Question: I'm trying to separate a long strong of text between two UILabels in order to wrap around an image. I've re-used and adapted some code left behind by a previous developer on this project which is below...
The String (sequential number words, 1 to 20):
'''
NSString *sampleString = @"One two three four five six seven eight nine ten eleven twelve thirteen fourteen fifteen sixteen seventeen eighteen nineteen twenty. One two three four five six seven eight nine ten. Eleven twelve thirteen fourteen fifteen sixteen seventeen eighteen nineteen twenty.";
'''
The spliting method...
'''
-(void)seperateTextIntoLabels:(NSString*) text
{
// Create array of words from our string
NSArray *words = [text componentsSeparatedByCharactersInSet:[NSCharacterSet characterSetWithCharactersInString:@" "]];
//Data storage for loop
NSMutableString *text1 = [[NSMutableString alloc] init];
NSMutableString *text2 = [[NSMutableString alloc] init];
for(NSString *word in words)
{
CGSize ss1 = [[NSString stringWithFormat:@"%@ %@",text1,word] sizeWithFont:descriptionLabel.font constrainedToSize:CGSizeMake(descriptionLabel.frame.size.width, 9999) lineBreakMode:descriptionLabel.lineBreakMode];
if(ss1.height > descriptionLabel.frame.size.height || ss1.width > descriptionLabel.frame.size.width)
{
if( [text2 length]>0)
{
[text2 appendString: @" "];
}
[text2 appendString: word];
}
else {
if( [text1 length]>0)
{
[text1 appendString: @" "];
}
[text1 appendString:word];
}
}
descriptionLabel.text = text1;
descriptionLabelTwo.text = text2;
[descriptionLabel sizeToFit];
[descriptionLabelTwo sizeToFit];
}
'''
It works more-or-less as I'd expect it to, except it's getting confused at the point where the switch happens.

Notice the last word in label 1 'One' which is misplaced. This word is also missing from mid-way-through the second label. Other than this issue it seems to work ok otherwise.
Any ideas on what's happening here?
Are there any alternative solutions for this? Please note that I'd rather not use a UIWebView (mostly because of the delay in on-screen rendering).
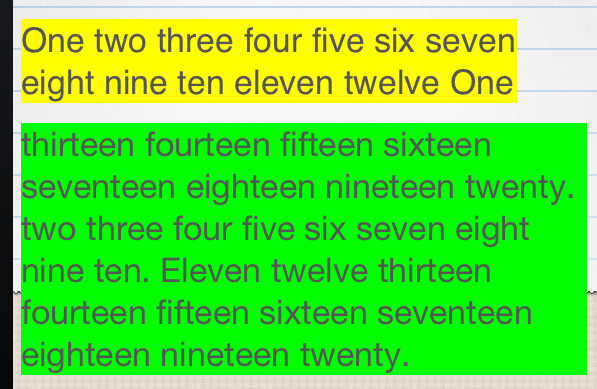
Answer: Okey here is your problem.
You are checking for every word in your String if it fits into the first label, then if it doesn't fit. It goes into the second. Up until "twelve" it all fits into the first label. But then you want the rest of the strings to fall into the second label, right?
Well in your check, even after you made the split to the second label, you keep checking if every word fits into the first label too. "One" is the first word that still fits in the first label and thus places it there, and continues with placing the other words in the second label.
To fix this "weird" splitting issue you could make yourself a boolean that when you made the split into the second label turns to "YES" (or true w/e you like) and make sure you check if that boolean is turned on as well as checking for the sizes.
I hope this all makes sense to you now.
Good luck.